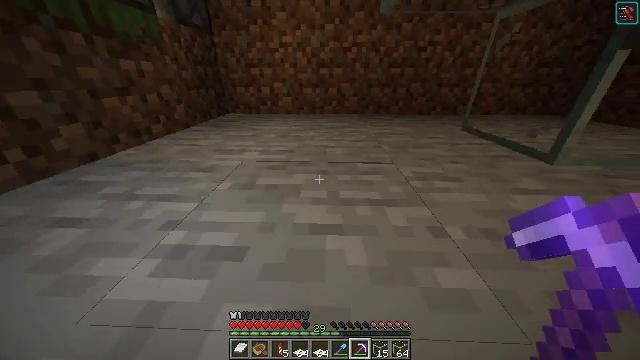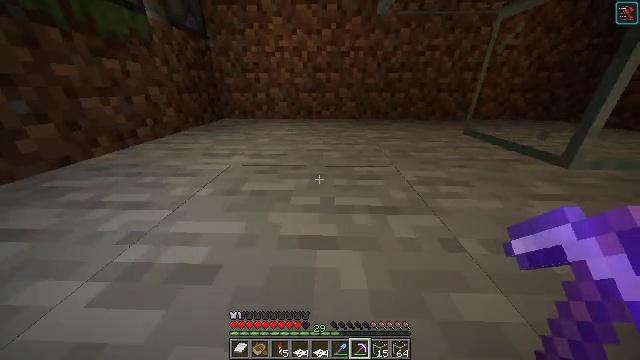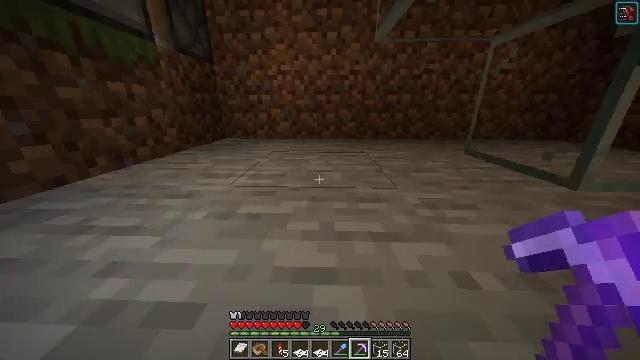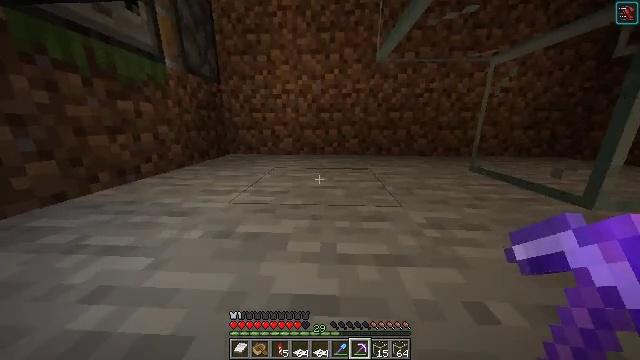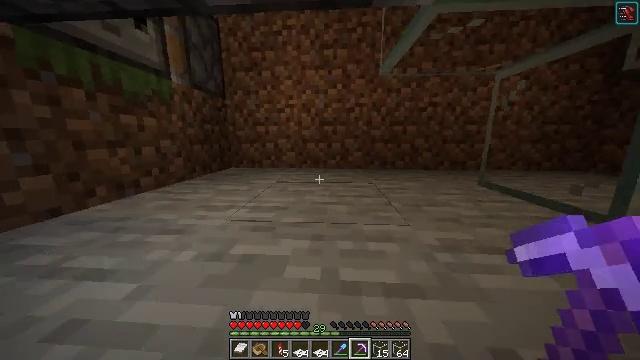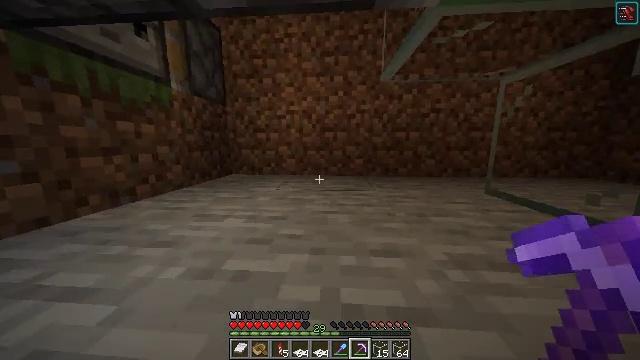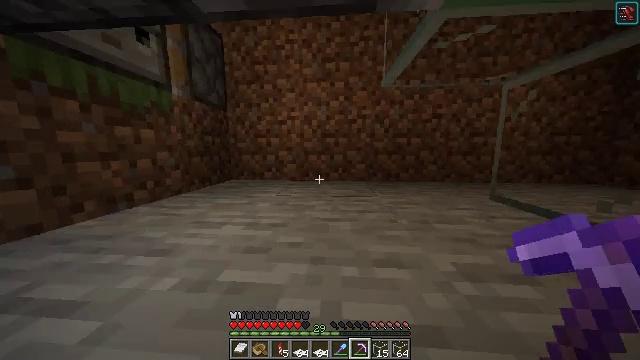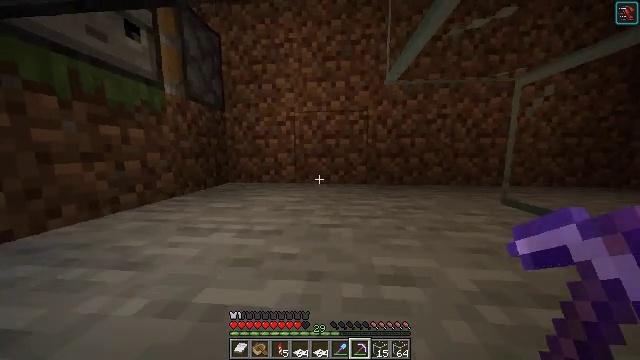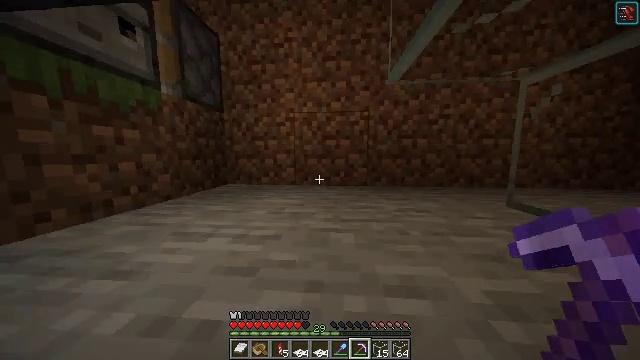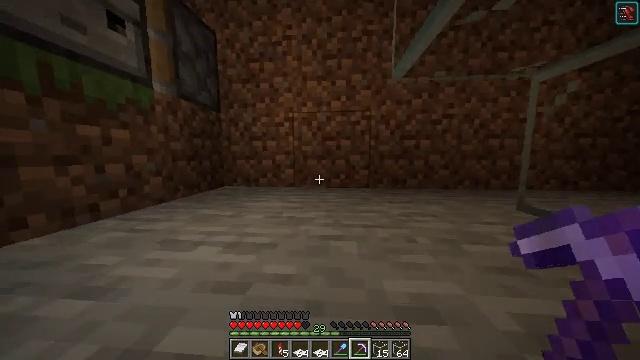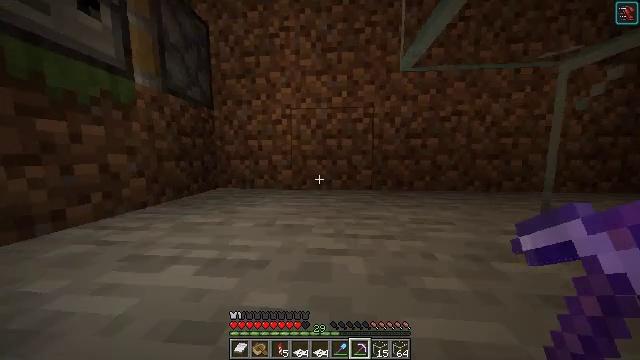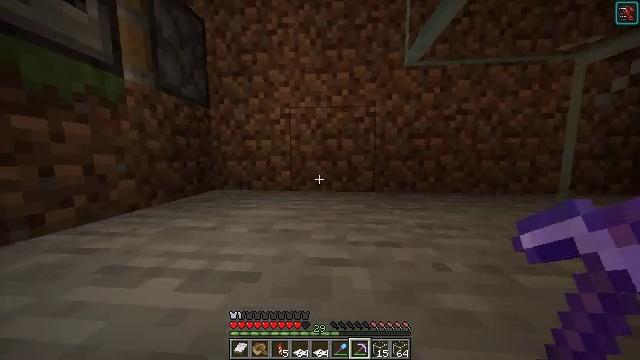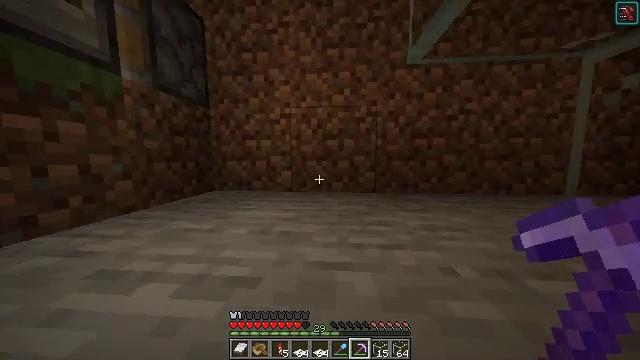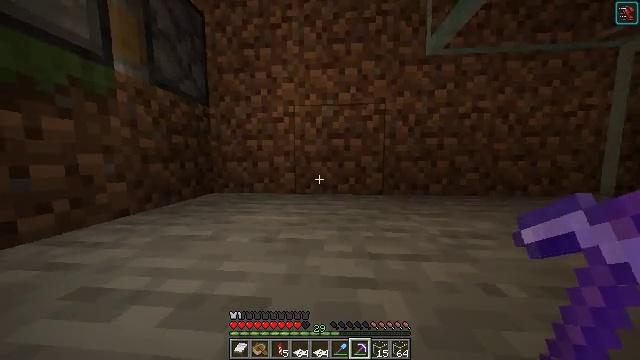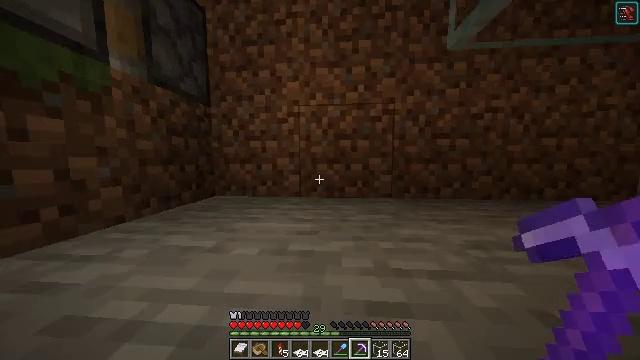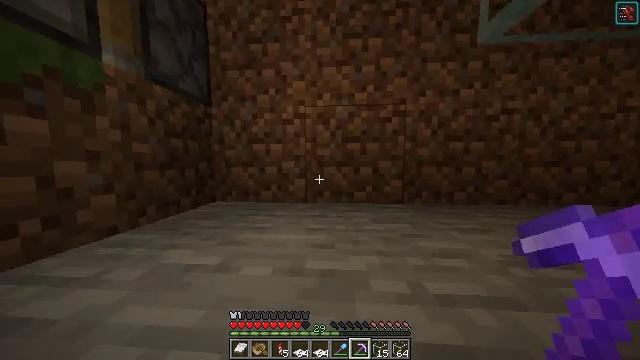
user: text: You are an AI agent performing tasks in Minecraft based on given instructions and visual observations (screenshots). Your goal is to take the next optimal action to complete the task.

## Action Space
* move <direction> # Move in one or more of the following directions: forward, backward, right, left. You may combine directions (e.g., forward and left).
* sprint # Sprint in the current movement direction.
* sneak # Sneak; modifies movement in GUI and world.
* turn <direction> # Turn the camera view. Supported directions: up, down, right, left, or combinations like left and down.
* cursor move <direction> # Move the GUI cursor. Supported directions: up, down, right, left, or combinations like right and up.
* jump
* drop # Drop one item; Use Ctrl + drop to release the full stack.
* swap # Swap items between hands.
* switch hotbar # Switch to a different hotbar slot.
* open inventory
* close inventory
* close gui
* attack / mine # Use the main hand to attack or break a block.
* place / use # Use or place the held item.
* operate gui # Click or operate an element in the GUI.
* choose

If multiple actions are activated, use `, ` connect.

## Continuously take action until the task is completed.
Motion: motion action
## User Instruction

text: Remove the glass to use the space.
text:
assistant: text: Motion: move forward, turn up
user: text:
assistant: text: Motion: move forward, turn up
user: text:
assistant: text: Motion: move forward, turn up
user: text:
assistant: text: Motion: move forward, turn left and up
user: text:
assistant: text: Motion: move forward, turn up
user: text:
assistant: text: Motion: move forward, turn up
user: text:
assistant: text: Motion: move forward
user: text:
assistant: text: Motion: move forward
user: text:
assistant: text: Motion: move forward
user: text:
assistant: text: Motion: move forward
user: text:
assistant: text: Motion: move forward
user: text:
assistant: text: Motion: move forward and move left
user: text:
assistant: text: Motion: move forward and move left
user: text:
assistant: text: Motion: move forward and move left
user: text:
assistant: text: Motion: move forward and move left
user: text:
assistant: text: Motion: move forward and move left, turn right and up
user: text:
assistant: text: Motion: move forward and move left, turn right
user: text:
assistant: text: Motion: move forward and move left, turn right
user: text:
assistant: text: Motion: move forward and move left, turn right
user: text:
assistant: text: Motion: move forward and move left, turn right
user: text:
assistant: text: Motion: move forward and move left, turn right
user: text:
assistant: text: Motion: move forward and move left, turn right
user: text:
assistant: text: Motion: move forward and move left, turn right
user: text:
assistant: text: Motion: move forward and move left, turn right
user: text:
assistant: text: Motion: move forward and move left, turn right
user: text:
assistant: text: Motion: move forward and move left, turn right and up
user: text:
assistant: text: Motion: move forward and move left, turn right
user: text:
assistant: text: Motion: turn right
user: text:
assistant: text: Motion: turn right
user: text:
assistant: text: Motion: turn right and down